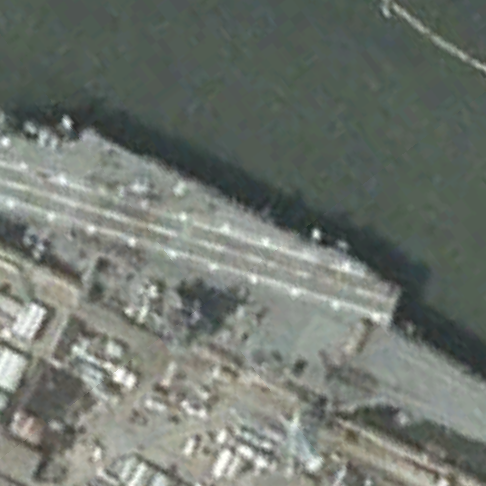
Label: aircraft_carrier